Question: I can't get any data with XMLHttpRequest, because its readyState returns 0. I have this code:
'''
function chargerArrondissements() {
var xhrArrond = new XMLHttpRequest();
xhrArrond.onreadystatechange = chargerArrondCallback(xhrArrond);
var lienDocArrond = 'PHP/script_load_arrondissements_get.php';
xhrArrond.open('GET', lienDocArrond, true);
console.log('Arrondissements charges dans le fichier xml');
xhrArrond.send(null);
}
function chargerArrondCallback(xhrArrond) {
alert(xhrArrond.readyState);
}
'''
The alert window shows 0. I also tried opening the XHR before setting the handler, but it still return 0. Now, the strange thing is that I have many XHRs on that page, and they all work very well, except that one, and I can't explain why.
Btw, my php file path is: 'http://localhost/TP2/PHP/script_load_arrondissements_get.php' .
Also, you should know that this file returns a correct xml content.
This is what the console says about my request:

Anyone knows what could be the problem? Thanks.
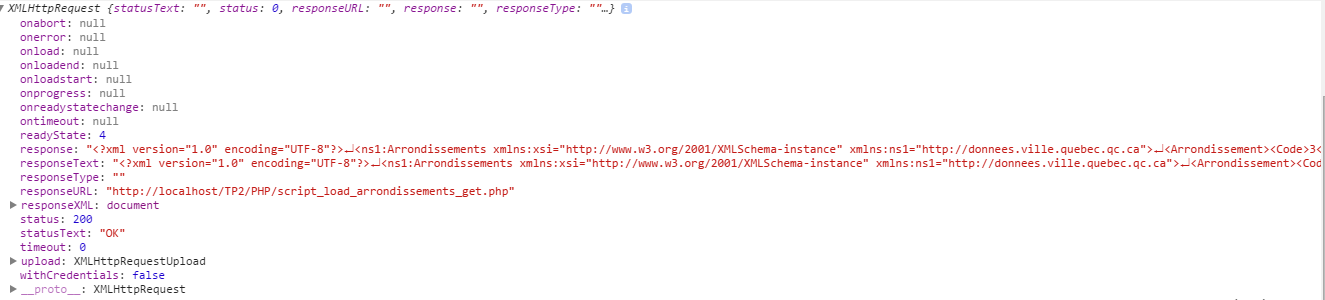
Answer: '''
xhrArrond.onreadystatechange = chargerArrondCallback(xhrArrond);
'''
You are calling your event handler function and assigning its return value ('undefined') as the event handler.
Change it to:
'''
xhrArrond.onreadystatechange = chargerArrondCallback;
'''
... and then access the XHR object it is associated with using 'this' inside the function.